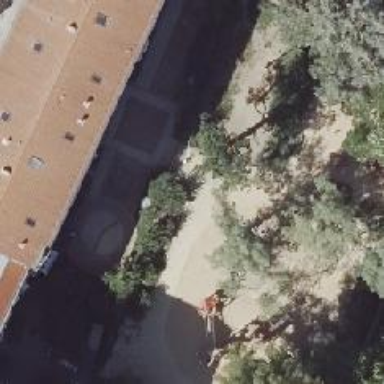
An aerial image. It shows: Playground area for leisure land.